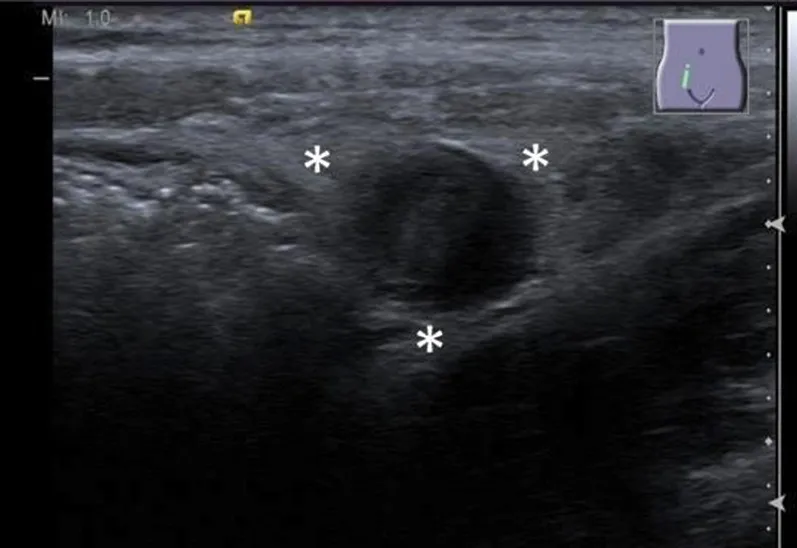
The periappendiceal tissue is hyperechoic, representing edema (asterisks).
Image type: radiology (ultrasound)